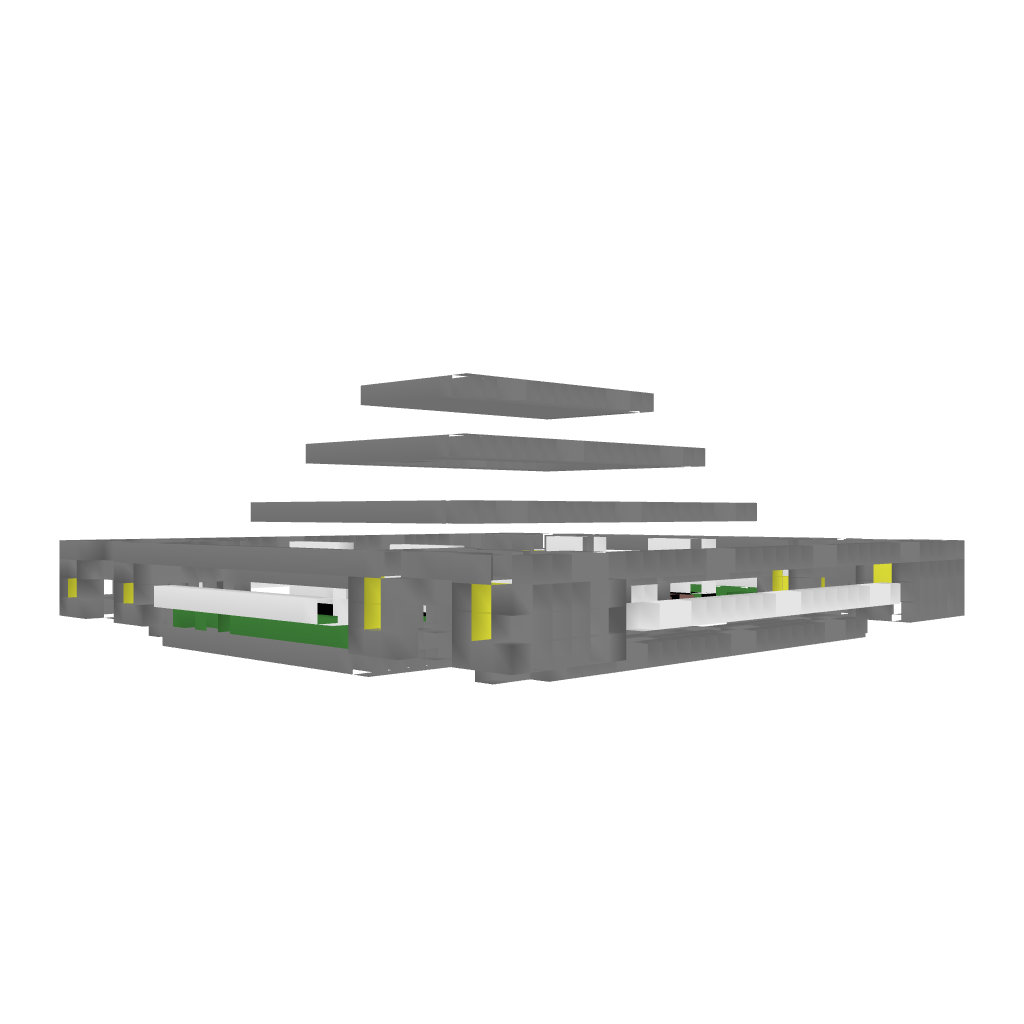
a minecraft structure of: Night Temple bad low quality